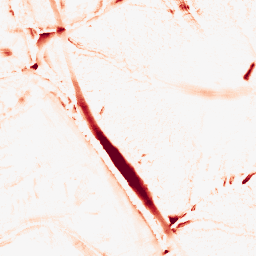
Category: morphological
Decomposition family: morphological_diamond
Decomposition parameters: operation: opening
radius: 10
Upsampling method: edge_directed
Upsampling parameters: scale: 2
Upsampling scale: 2